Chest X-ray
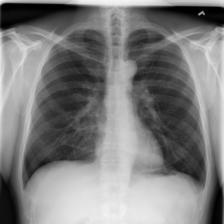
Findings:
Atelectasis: negative
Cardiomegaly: negative
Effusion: negative
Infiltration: negative
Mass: negative
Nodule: negative
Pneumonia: negative
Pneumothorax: negative
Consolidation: negative
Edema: negative
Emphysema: negative
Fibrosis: negative
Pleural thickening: negative
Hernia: negative